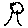
Label: tree